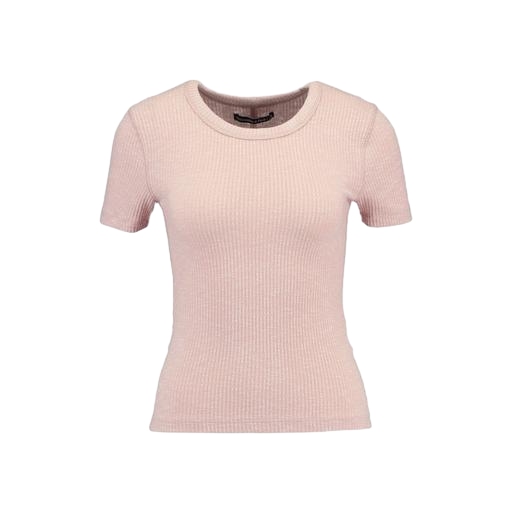
short-sleeve top only macy, pink ashby rib tee, pink woman's tee, white background